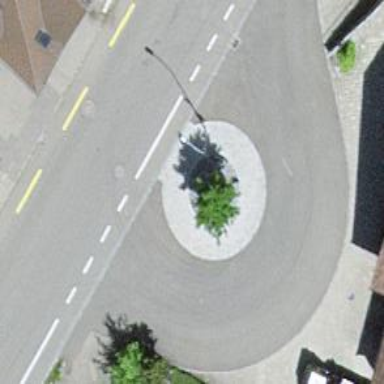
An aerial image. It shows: Bus stop with platform for public transport.